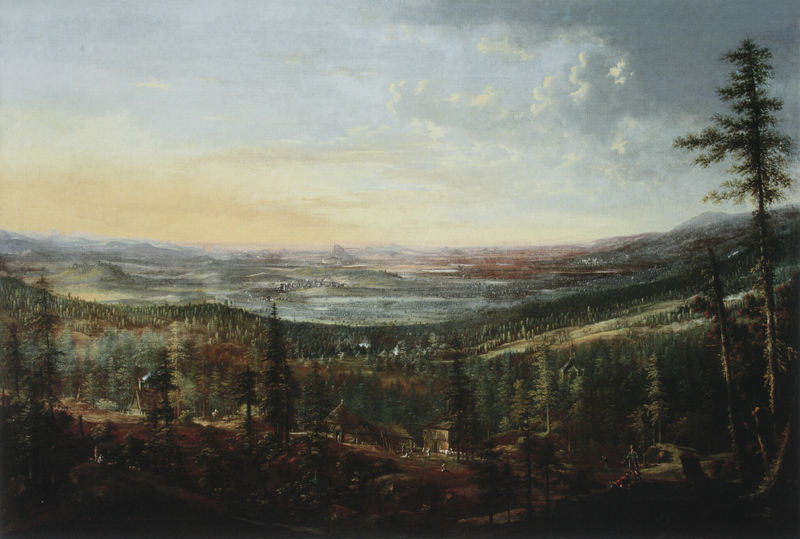
Titel: Ausblick vom Mückentürmchen nach Böhmen
Künstler: Johann Alexander Thiele
Standort: Dresden
Institution: Gemäldegalerie Alte Meister
Schlagwörter: baum, berg, blau, blätter, dunkel, gemälde, gewitter, himmel, mann, meer, schatten, wasser, weiß, wolken, baumstämme, bäume, fluss, gelb, grün, landschaft, menschen, see, äste, braun, bunt, grau, hell, holz, licht, männer, schwarz, ölbild, ausblick, dach, haus, hund, rot, schnee, tier, tiere, weg, wiese, wolke, zaun, malerei, mensch, niederlande, öl, baumstamm, dämmerung, ebene, erde, ferne, horizont, häuser, hügel, natur, weite, wind, hütte, pfad, qualm, rauch, sonne, boden, personen, blatt, tal, wald, kamin, schornstein, sommer, ruhe, düster, berge, gebirge, sonnenlicht, hellgrün, nebel, linien, bauernhof, herbst, hof, hütten, winter, hügellandschaft, amerika, stille, romantik, tannen, staffage, sturm, stimmung, baumkrone, frühling, abendstimmung, bauer, regen, scheune, wälder, lichtung, nadelbaum, tanne, jäger, nähe, romantisch, rodung, dramatisch, nadelbäume, fichten, fernsicht, sfumato, usa, wipfel, hausdach, wäld, förster, romatik, niederung, erge